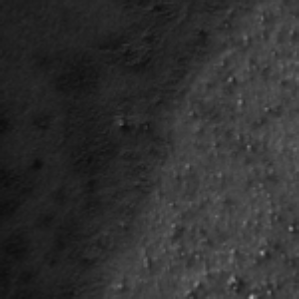
Label: frost